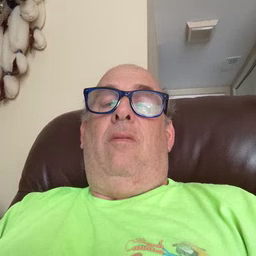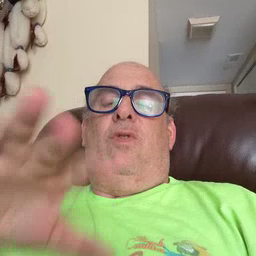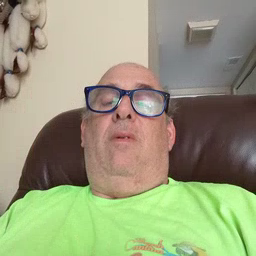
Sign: drop